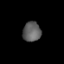
Tissue: lung
Cell type: Epithelial cells
Senescence score: 0.5441
Nuclear area (px): 353
Mean DAPI intensity: 94.479